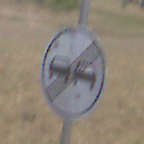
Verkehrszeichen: EndeUeberholverbot
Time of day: Midday
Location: Outdoor (Nature)
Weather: PartlyCloudy
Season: NotSpecified
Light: Natural